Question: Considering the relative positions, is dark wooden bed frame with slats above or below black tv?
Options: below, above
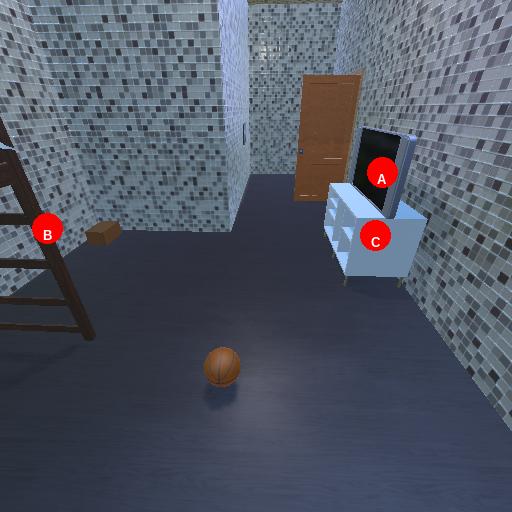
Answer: below